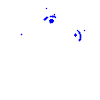
Particle: electron